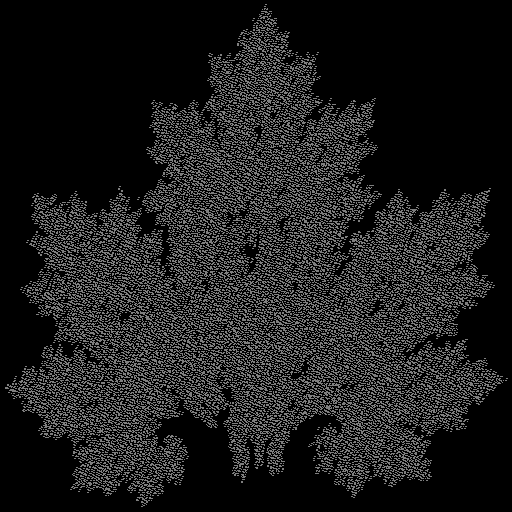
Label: maple_leaf